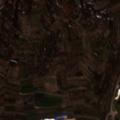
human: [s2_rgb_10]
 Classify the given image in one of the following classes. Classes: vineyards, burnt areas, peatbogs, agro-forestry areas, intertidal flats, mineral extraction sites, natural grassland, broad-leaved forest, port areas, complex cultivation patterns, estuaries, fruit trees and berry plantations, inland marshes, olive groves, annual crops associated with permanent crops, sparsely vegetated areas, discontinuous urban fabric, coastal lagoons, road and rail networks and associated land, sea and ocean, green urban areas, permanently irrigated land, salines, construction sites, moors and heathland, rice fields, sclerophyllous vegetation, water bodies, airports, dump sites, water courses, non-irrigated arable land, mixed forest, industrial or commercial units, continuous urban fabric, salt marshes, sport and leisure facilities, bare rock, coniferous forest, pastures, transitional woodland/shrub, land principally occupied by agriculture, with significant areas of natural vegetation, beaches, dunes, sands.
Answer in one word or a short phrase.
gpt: complex cultivation patterns, land principally occupied by agriculture, with significant areas of natural vegetation